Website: ulta-beauty
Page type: address-validator
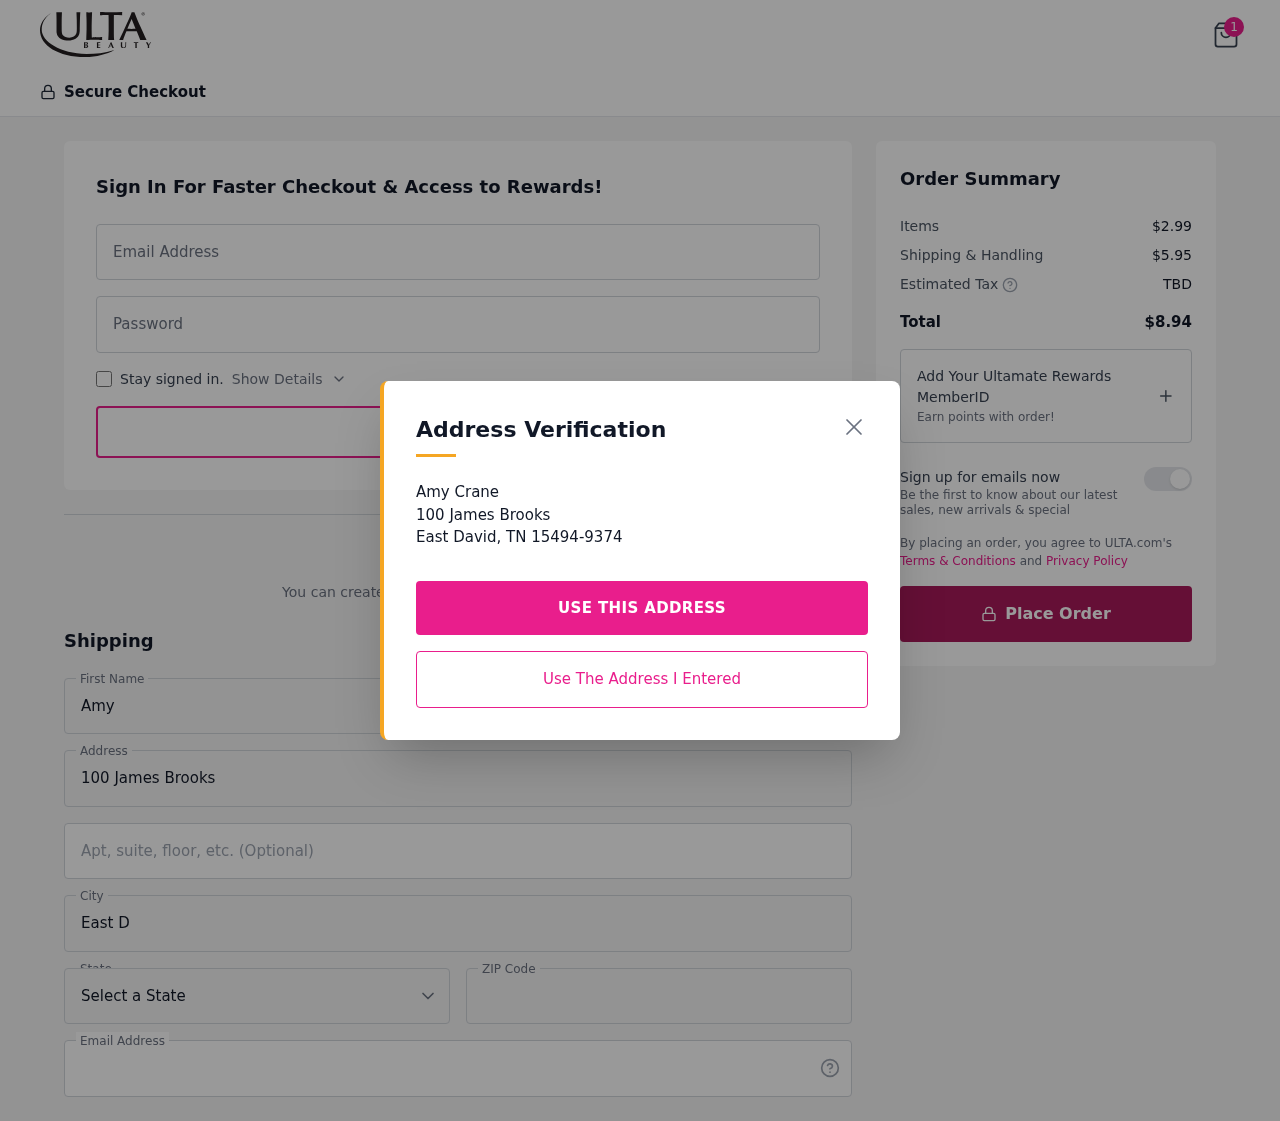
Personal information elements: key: PII_CITY
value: East David
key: PII_EMAIL
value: amy_crane@hotmail.com
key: PII_FIRSTNAME
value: Amy
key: PII_LASTNAME
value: Crane
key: PII_POSTCODE
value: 15494
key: PII_STATE_ABBR
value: TN
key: PII_STREET
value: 100 James Brooks
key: PII_STREET2
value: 100 James Brooks
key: PII_FULLNAME2
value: Amy Crane
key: PII_CITY2
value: East David
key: PII_STATE_ABBR2
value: TN
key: PII_POSTCODE_FULL
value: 15494
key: PII_POSTCODE_EXT
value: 9374
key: PII_POSTCODE_NUMERIC
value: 15494
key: PII_POSTCODE_EXT_NUMERIC
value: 9374
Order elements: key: ORDER_NUM_ITEMS
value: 1
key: ORDER_SUBTOTAL
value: $2.99
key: ORDER_SHIPPING_COST
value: $5.95
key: ORDER_TOTAL
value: $8.94